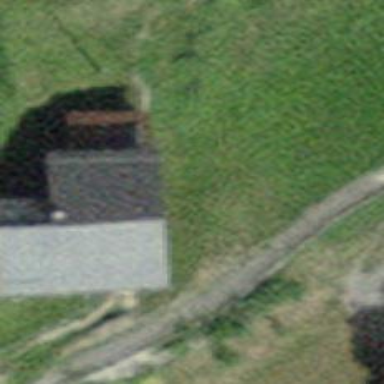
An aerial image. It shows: Detached building.